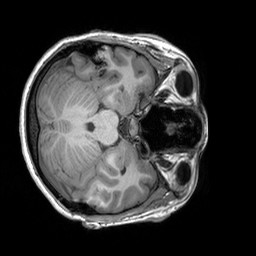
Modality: T1w
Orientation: axial
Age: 21
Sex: female
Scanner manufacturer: siemens
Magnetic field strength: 3 T
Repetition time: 2.3 s
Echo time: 0.00303 s